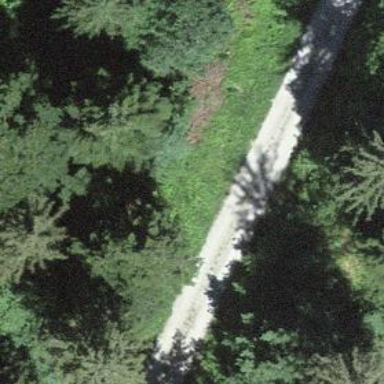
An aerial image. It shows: Culvert tunnel.